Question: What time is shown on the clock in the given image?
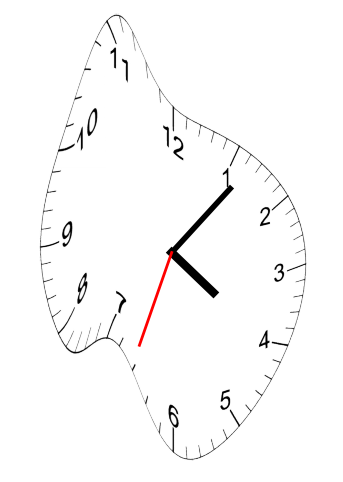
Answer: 04:06:33